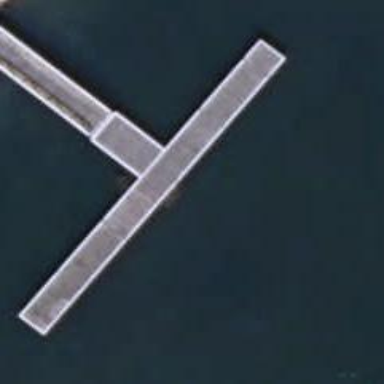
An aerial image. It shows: Man-made pier.